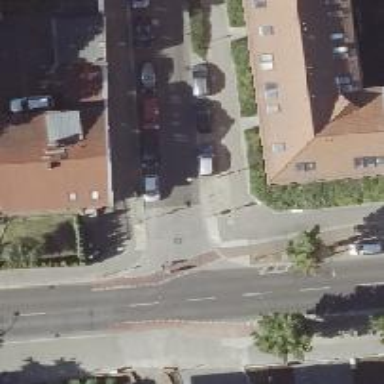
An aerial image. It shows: Unmarked crossing on footway.